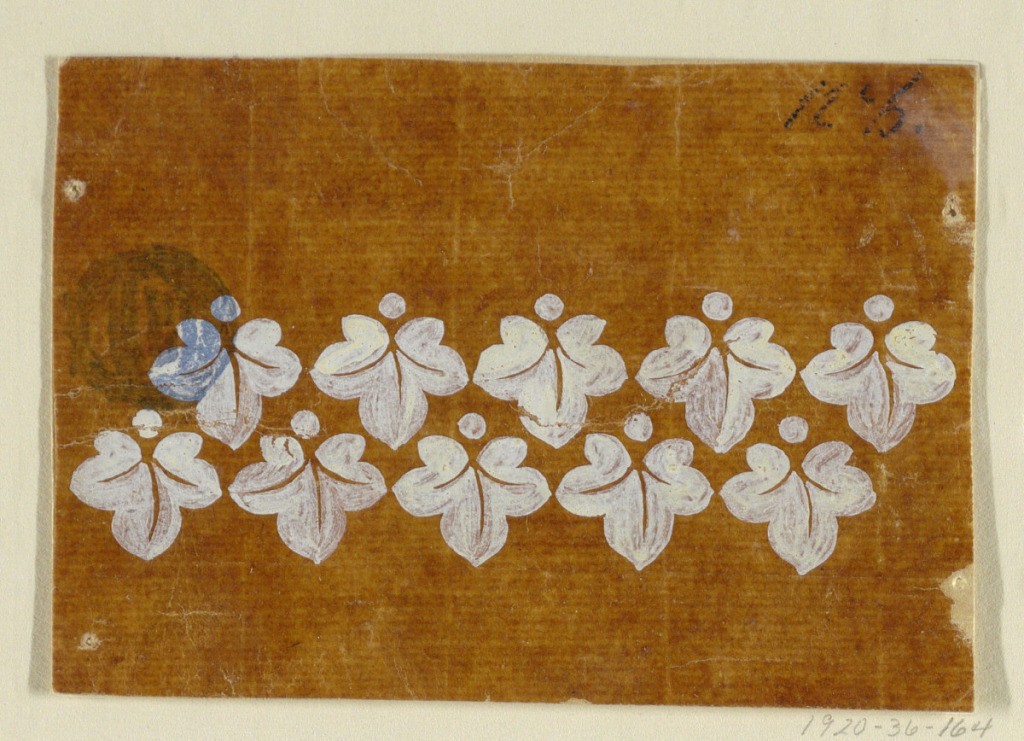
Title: Design for an Embroidered or Woven Horizontal Border of the "Fabrique de St. Ruf"
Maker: Fabrique de Saint Ruf, Lyon, France
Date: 1805–1815
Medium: Brush and white gouache on glazed tracing paper
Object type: Drawing
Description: Ten hanging leaves showing a bead on top, each disposed in two staggered rows.